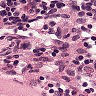
Metastatic tissue present: no